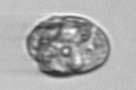
Label: Karenia